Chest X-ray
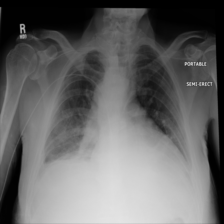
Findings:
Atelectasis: negative
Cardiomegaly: negative
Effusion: negative
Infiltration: negative
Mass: negative
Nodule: negative
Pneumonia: negative
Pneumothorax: negative
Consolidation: negative
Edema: negative
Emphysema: negative
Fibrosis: negative
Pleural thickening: negative
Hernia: negative